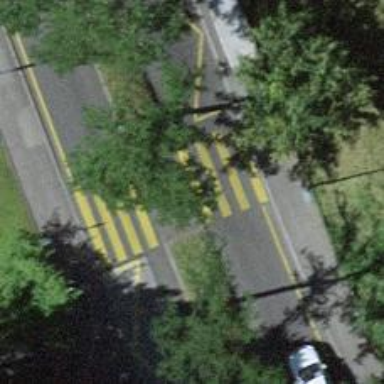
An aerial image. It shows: Kerb barrier.